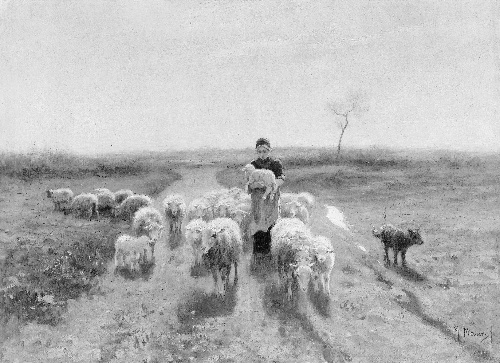
Title: A Shepherdess and Her Flock
Artist: Anton Mauve
Artist bio: Dutch, Zaandam 1838–1888 Arnhem
Object type: Painting
Classification: Paintings
Medium: Oil on canvas
Dimensions: 17 7/8 x 25 1/4 in. (45.4 x 64.1 cm)
Department: European Paintings
Credit line: Gift of Cole J. Younger, 1985
Accession year: 1985
Repository: Metropolitan Museum of Art, New York, NY
Tags: Women|Sheep|Shepherds|Dogs